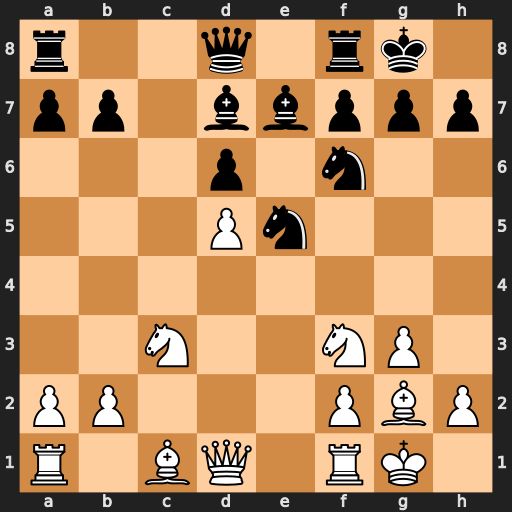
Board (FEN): r2q1rk1/pp1bbppp/3p1n2/3Pn3/8/2N2NP1/PP3PBP/R1BQ1RK1
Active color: w
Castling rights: -
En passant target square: -
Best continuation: Nxe5 dxe5 d6 Bxd6 Qxd6